Question: I am having a problem in which when i check whether two fields in database are having same values then it should display 'add as fan' button but when it is not having that row then it should display 'remove fan' button.
Here is my code:
'''
<?
$selectfan = mysql_query("SELECT * FROM vitfans");
$fanrow = mysql_fetch_assoc($selectfan);
$fan_following = $fanrow['fan_following'];
$fan_followed = $fanrow['fan_followed'];
if ($fan_following =='$user' && $fan_followed=='$username') {
$addasfan = '<input type="submit" class="button" name="removefriend" value="Remove fan">';
}
else
{
$addasfan = '<input type="submit" class="button" name="addfriend" value="Add Me as Fan">';
}
echo $addasfan;
?>
'''
but when i click on 'add me as fan' button it again shows 'add as fan' button rather it should show 'remove fan' button but it is not happening, below is a pic of my database for more info.
So, since fan_followed and fan_followed are matching in database as for rahulk and deeksha why is it not showing remove fan in mysql.

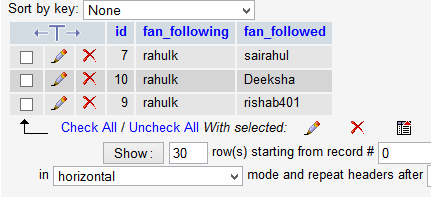
Answer: You have 2 problems
1. the $selectfan = mysql_query("SELECT * FROM vitfans"); will return 3 rows, but you dont refer them as 3 rows you refer them as 1 row.
Which row do you mean by this?
$fan_following = $fanrow['fan_following'];
$fan_followed = $fanrow['fan_followed'];
2nd , '$user' the the quote? you should not write the single quote. you can write double quotes but it doesnt matter, anyway you shouldn't do it with single quote